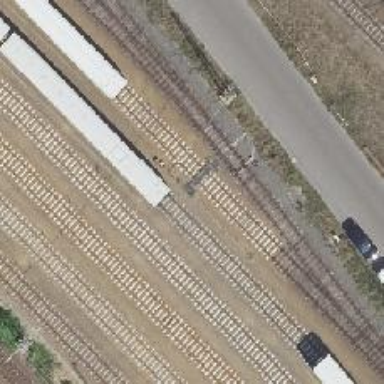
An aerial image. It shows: Railway signal.